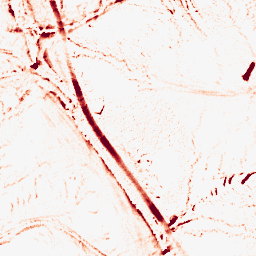
Category: morphological
Decomposition family: morphological
Decomposition parameters: operation: opening
size: 5
Upsampling method: cubic_mitchell
Upsampling parameters: scale: 4
Upsampling scale: 4